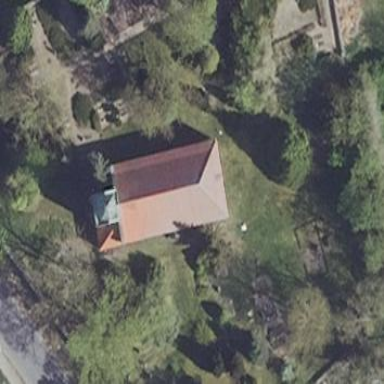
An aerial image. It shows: Building serving as place of worship.